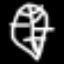
Label: leaf